Aerial crown-view tile of a tropical tree (Barro Colorado Island, Panama), acquired 20250512:
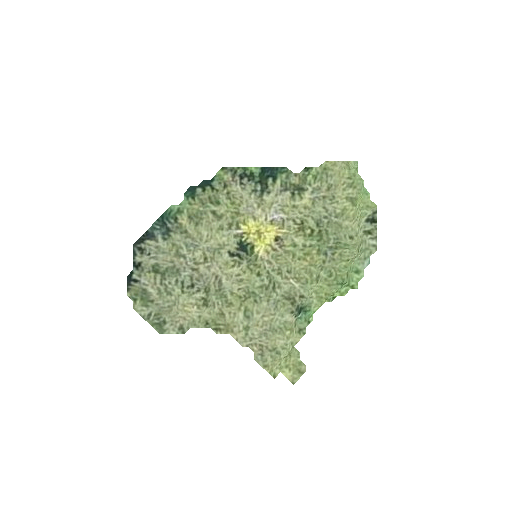
Species: Quararibea stenophylla
GBIF accepted scientific name: Quararibea stenophylla
Crown area: 51.705 m²